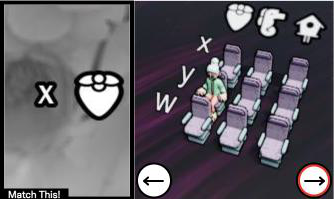
Task: seats
Answer: no